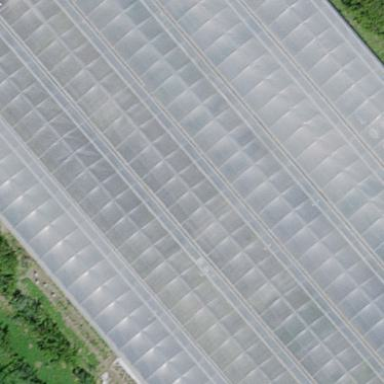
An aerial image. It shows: Greenhouse.